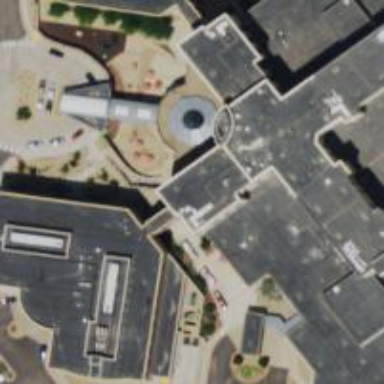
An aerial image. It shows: Hospital building.